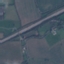
Label: Highway